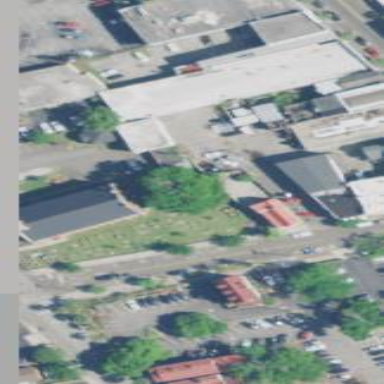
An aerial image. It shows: Cemetery.